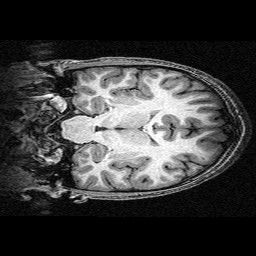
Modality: T1w
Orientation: coronal
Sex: male
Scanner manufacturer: siemens
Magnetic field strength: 3 T
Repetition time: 2.3 s
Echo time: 0.00336 s